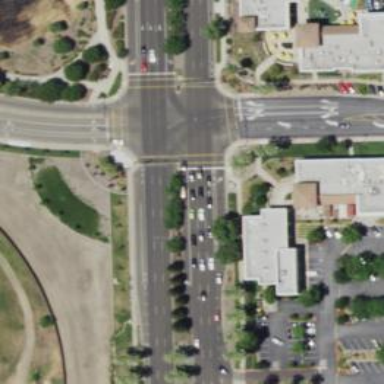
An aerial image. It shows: Crossing road.